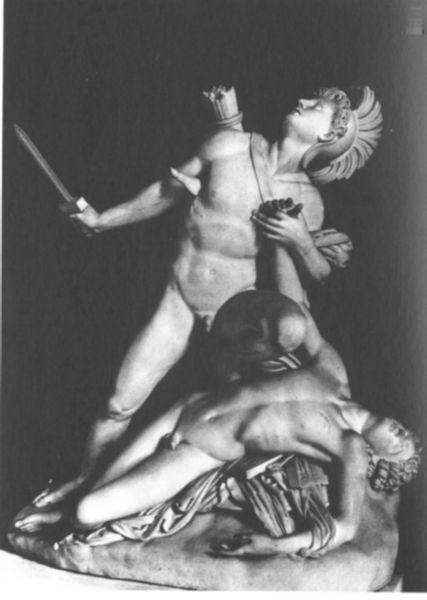
Titel: Tod des Nisus und der Euryale
Künstler: Jean-Baptiste Roman
Schlagwörter: akt, kampf, nackt, grau, marmor, männer, schwarz, weiss, blick, mord, tod, tot, toter, hals, hände, boden, haare, pose, locken, renaissance, skulptur, knaben, plastik, liegend, unscharf, foto, oben, penis, schwert, helm, mythologie, sieg, rom, römer, verschränkt, griechisch, helmbusch, brüder, köcher, pfeil, sieger, sterbender, ringen, kain, hinauf, abel, gallier, kain abel, toter mann zwei männer, kecher